RGB frame:
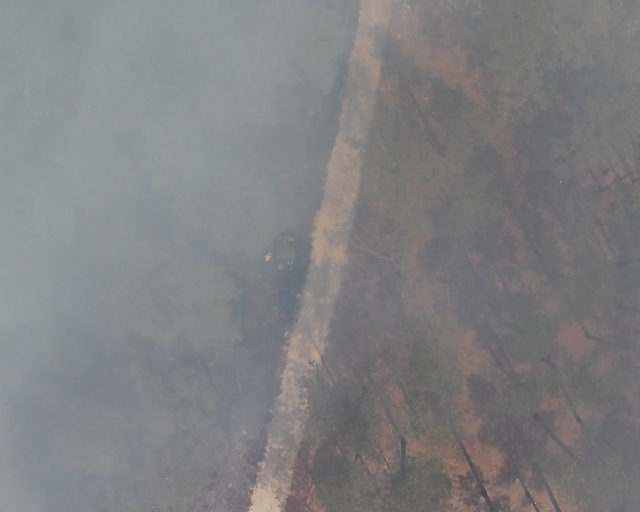
Thermal frame:
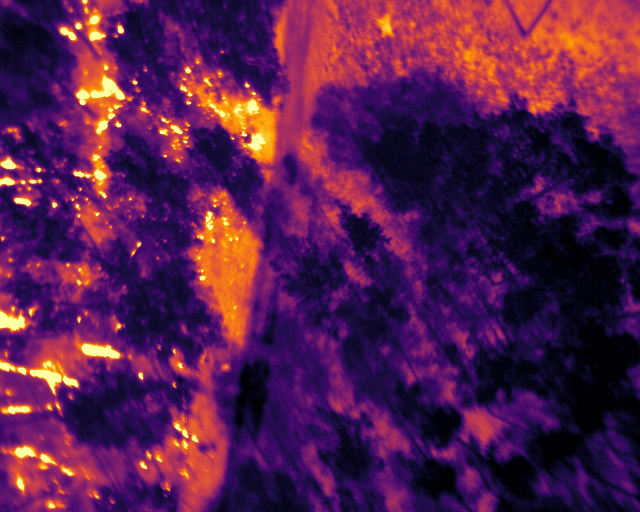
Captured: 2026-02-27 02:41:16
Pixels at or above 80 °C: 1080 (fraction of frame: 0.003296)